Field crop: maize
Growth stage: 2
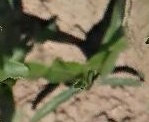
Species: maize